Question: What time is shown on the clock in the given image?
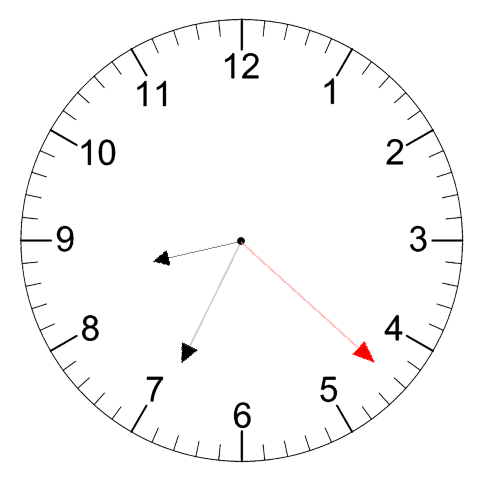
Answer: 08:34:22